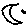
Label: moon